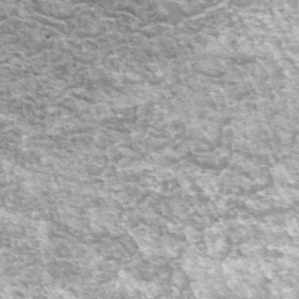
Label: frost